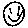
Label: smiley face